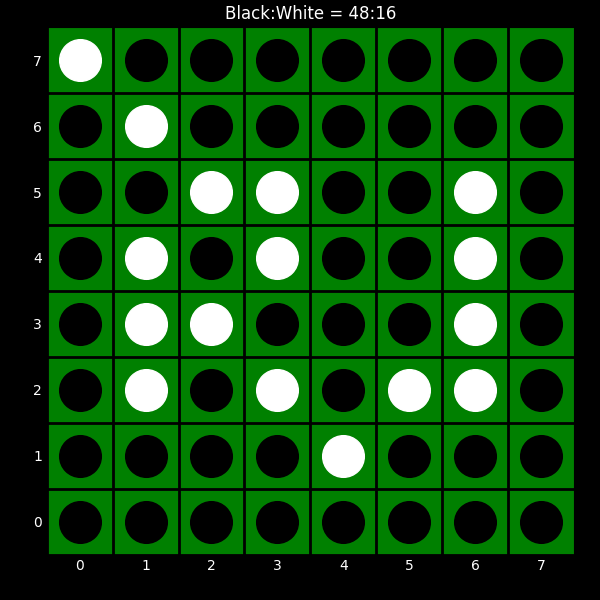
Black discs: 48
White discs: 16